Interaction volume radius: 5 \u00c5
Interaction volume height: 30 \u00c5
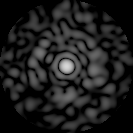
Disorder parameter: 0.8304